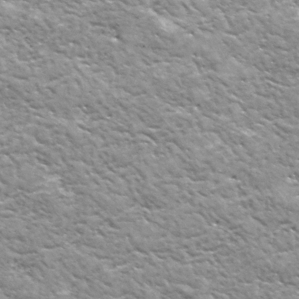
Label: frost